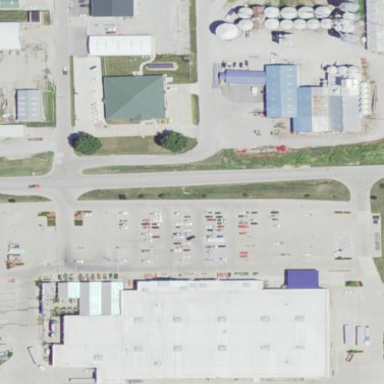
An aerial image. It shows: Retail area.